Question: I have applied jquery plugin "jqTransform" ( <URL> and I have attached the example image as well so you can better understand my requirement.
Please help me in this, I know it needs some tricky jquery code and I am beginner at it.
Following is the example image

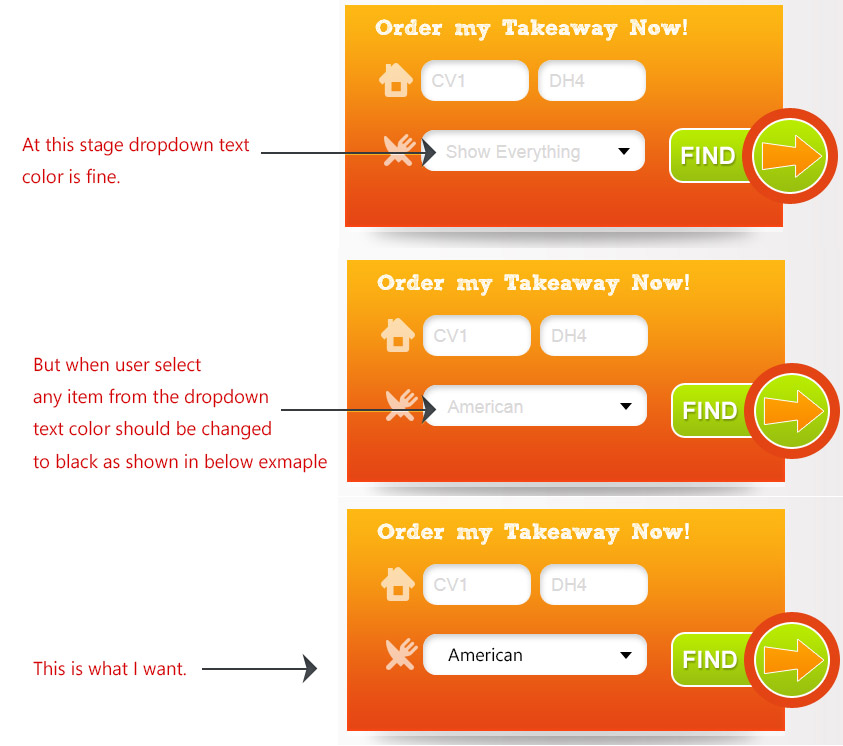
Answer: The color seen now is applied by this css rule (style.css), You can change or remove it:
'''
#content_area .order_form .form .show_everything .jqTransformSelectWrapper {
width: 224px !important;
height: 33px;
line-height: 41px;
border: none;
margin-left: -5px;
margin-top: 0;
text-indent: 12px;
font-size: 18px;
color: #dad9d9; /*This needs to be removed or changed*/
font-weight: normal;
border-radius: 14px;
box-shadow: inset 1px 3px 5px #cccccc;
cursor: pointer;
}
'''
also add this rule to your css file:
'''
.defaultOption {
color: #dad9d9;
}
'''
Apart from this add this in your script right after the following.
'''
$(function() {
$('.remember , .show_everything').jqTransform({ imgPath: 'app_themes/images/img/' });
/*Add start*/
//Add the default option class initially since the default option wil Show Everything
$(".show_everything").find('.jqTransformSelectOpen').prev('span').addClass('defaultOption');
//Bind a click event to the plugin control anchor dropdown
$(".show_everything div.jqTransformSelectWrapper ul li a").click(function (e) {
e.preventDefault();
//Get the span element which shows selected text
var parent = $(this).closest('.jqTransformSelectWrapper').find('.jqTransformSelectOpen').prev('span');
//Remove the class
parent.removeClass('defaultOption');
//Check if clicked option text matches the target, if so add the default option class to it.
if ($(this).text().match(/Show Everything/i)) {
$(this).closest('.jqTransformSelectWrapper').find('.jqTransformSelectOpen').prev('span').addClass('defaultOption');
}
});
/*Add end*/
});
$(document).ready(function() {
$(".show_everything").click(function() {
$(".show").slideToggle();
});
});
'''
<URL> of this